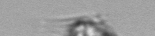
Label: Mesodinium